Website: walmart
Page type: store-pickup
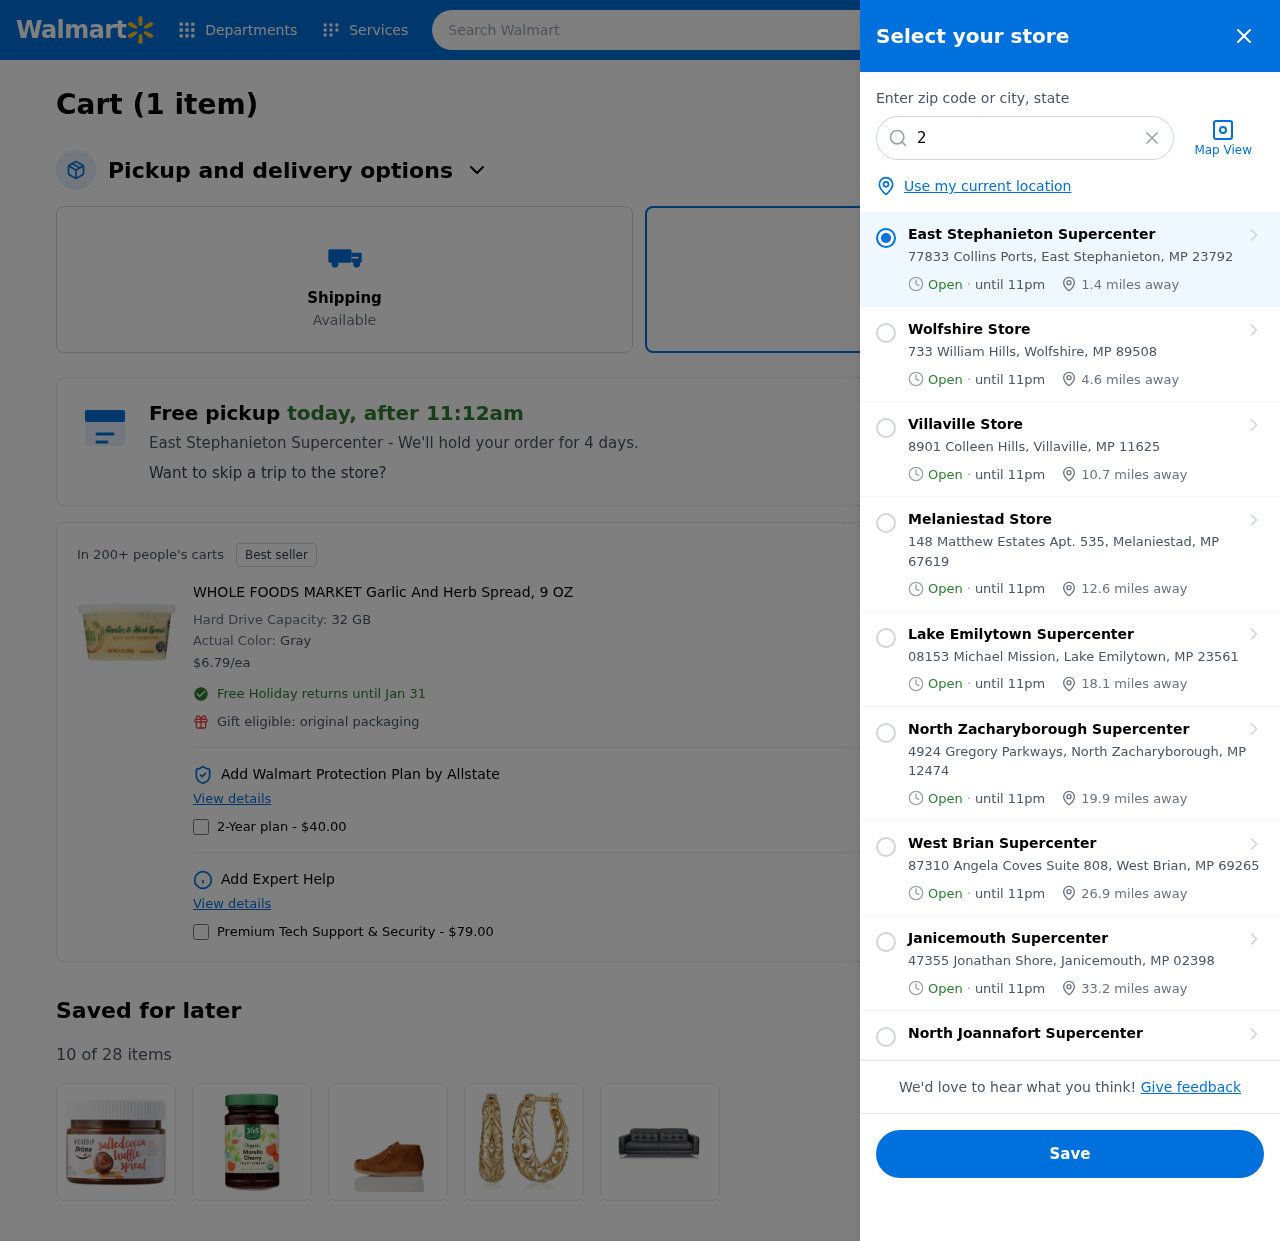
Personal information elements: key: PII_CITY
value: East Stephanieton
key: PII_CITY
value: East Stephanieton Supercenter
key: PII_CITY_STATE_ZIP
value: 77833 Collins Ports, East Stephanieton, MP 23792
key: PII_LOCATION1_CITY
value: Wolfshire Store
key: PII_LOCATION1_CITY_STATE_ZIP
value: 733 William Hills, Wolfshire, MP 89508
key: PII_LOCATION2_CITY
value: Villaville Store
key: PII_LOCATION2_CITY_STATE_ZIP
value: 8901 Colleen Hills, Villaville, MP 11625
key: PII_LOCATION3_CITY
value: Melaniestad Store
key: PII_LOCATION3_CITY_STATE_ZIP
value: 148 Matthew Estates Apt. 535, Melaniestad, MP 67619
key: PII_LOCATION4_CITY
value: Lake Emilytown Supercenter
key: PII_LOCATION4_CITY_STATE_ZIP
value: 08153 Michael Mission, Lake Emilytown, MP 23561
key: PII_LOCATION5_CITY
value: North Zacharyborough Supercenter
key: PII_LOCATION5_CITY_STATE_ZIP
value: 4924 Gregory Parkways, North Zacharyborough, MP 12474
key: PII_LOCATION6_CITY
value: West Brian Supercenter
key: PII_LOCATION6_CITY_STATE_ZIP
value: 87310 Angela Coves Suite 808, West Brian, MP 69265
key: PII_LOCATION7_CITY
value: Janicemouth Supercenter
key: PII_LOCATION7_CITY_STATE_ZIP
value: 47355 Jonathan Shore, Janicemouth, MP 02398
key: PII_LOCATION8_CITY
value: North Joannafort Supercenter
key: PII_POSTCODE
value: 23792
Product elements: key: PRODUCT1_NAME
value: WHOLE FOODS MARKET Garlic And Herb Spread, 9 OZ
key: PRODUCT1_PRICE
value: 6.79
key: PRODUCT1_DESC
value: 32 GB
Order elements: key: ORDER_NUM_ITEMS
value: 1
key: ORDER_NUM_ITEMS
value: Cart (1 item)
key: ORDER_DELIVERY_DATE
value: today, after 11:12am
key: ORDER_ITEM1_QUANTITY
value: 1
Search elements: key: HEADER_SEARCH
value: Search Walmart
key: SEARCH_LOCATION
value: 23792